Field crop: tomato
Growth stage: 1
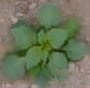
Species: solanum